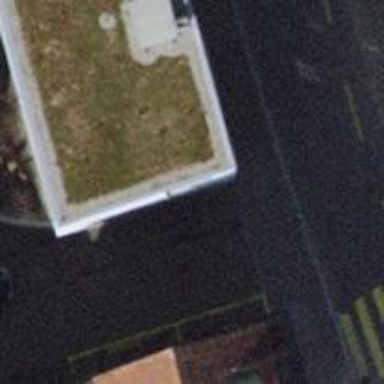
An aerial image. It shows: Parking entrance.